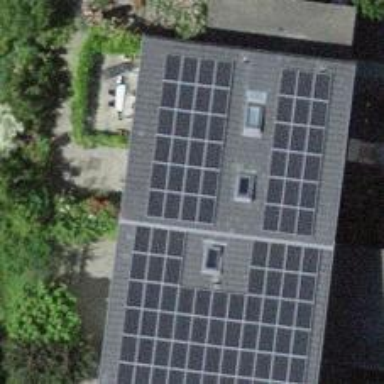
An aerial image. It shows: Solar power generator.